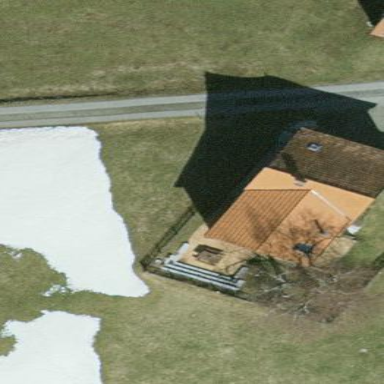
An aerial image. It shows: Simple house.